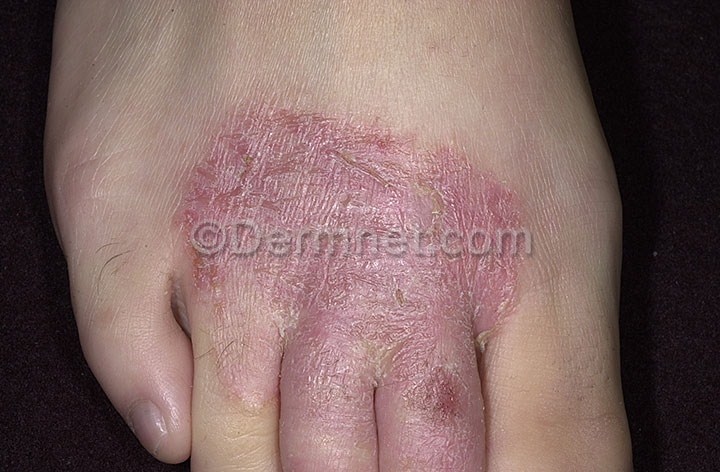
Disease: Eczema Photos